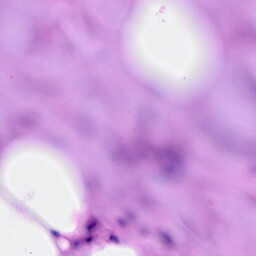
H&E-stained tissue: Breast